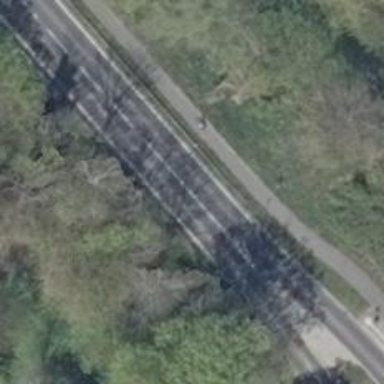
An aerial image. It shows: Secondary road with asphalt surface.